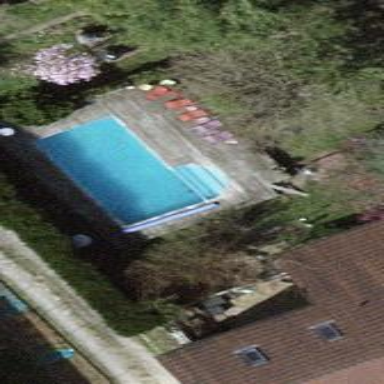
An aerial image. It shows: Swimming pool located in leisure land.